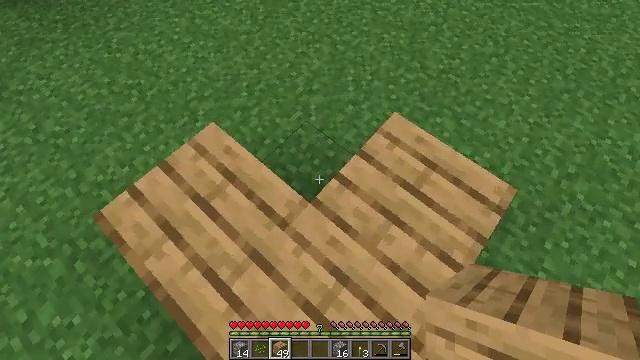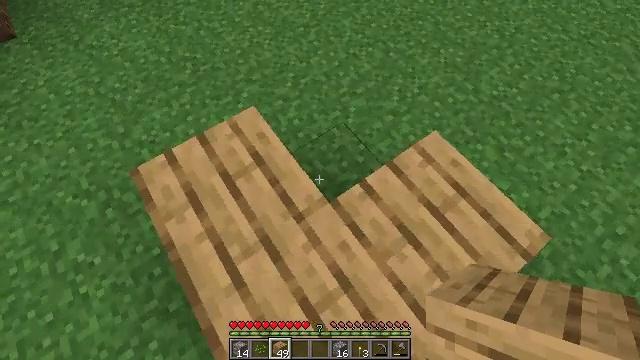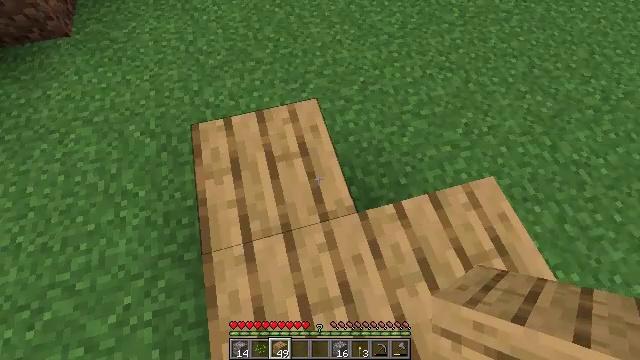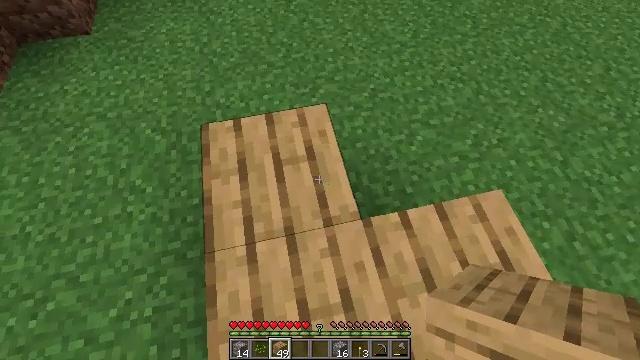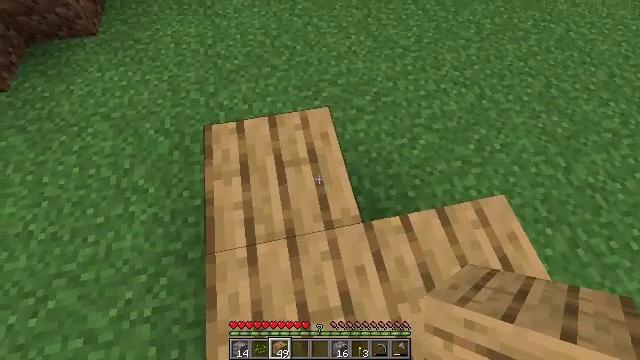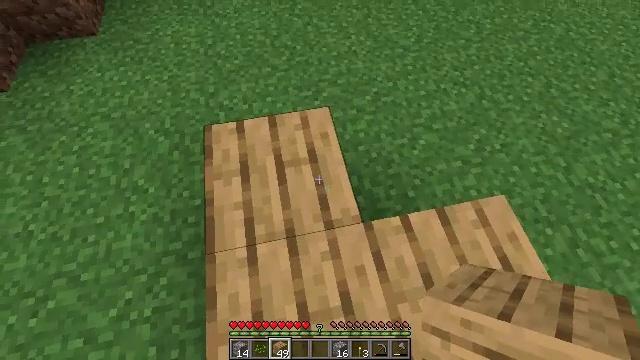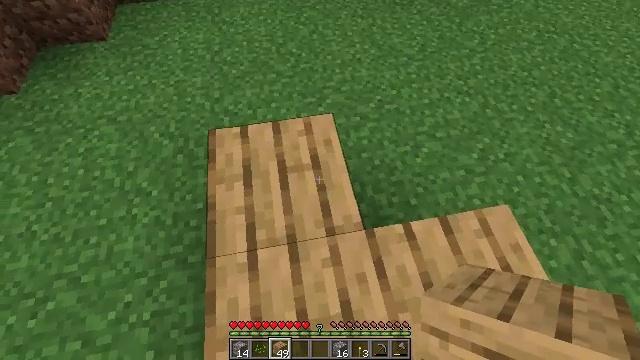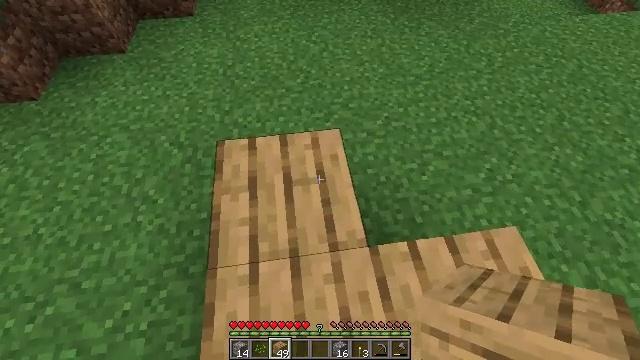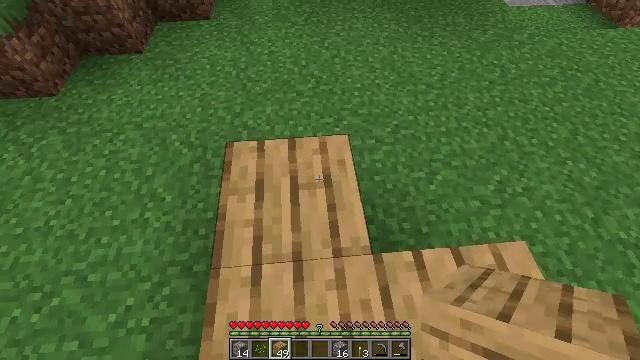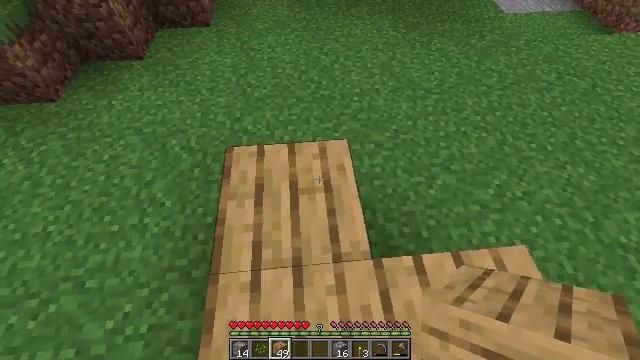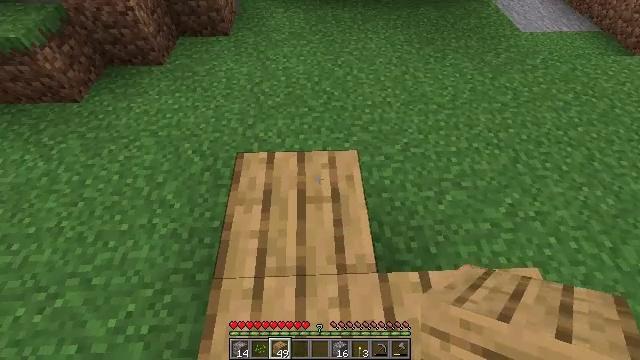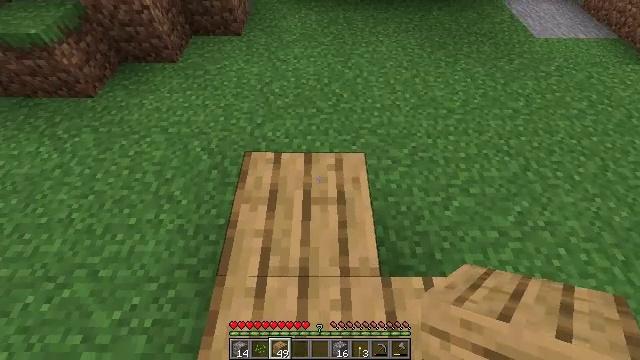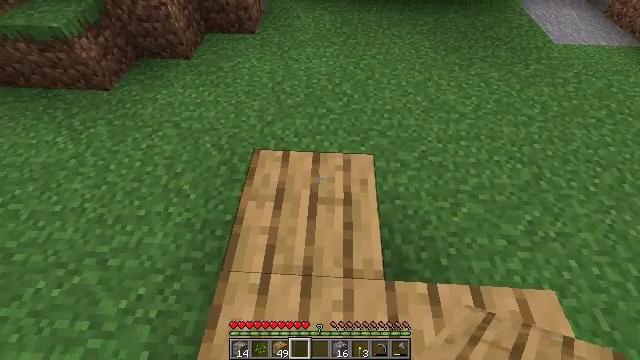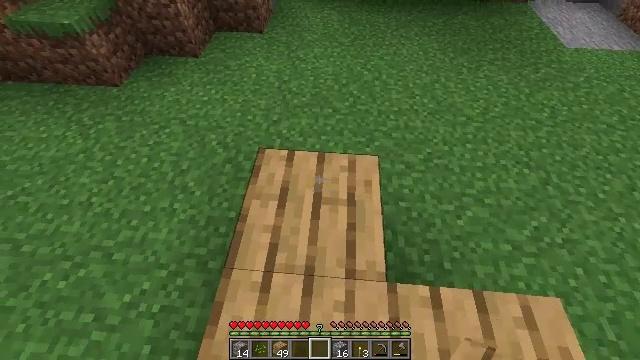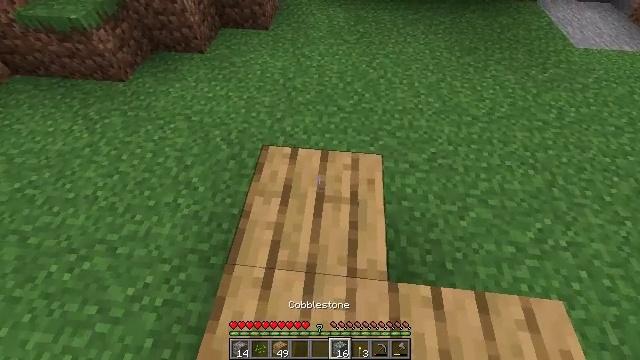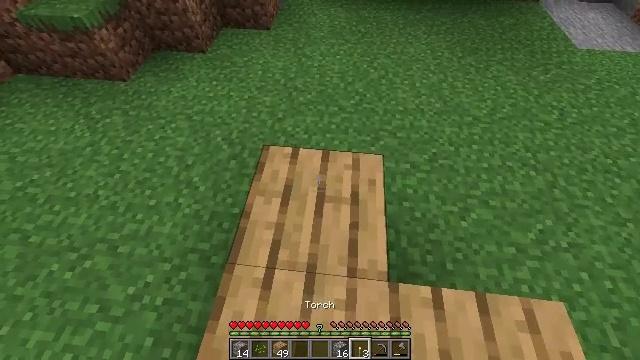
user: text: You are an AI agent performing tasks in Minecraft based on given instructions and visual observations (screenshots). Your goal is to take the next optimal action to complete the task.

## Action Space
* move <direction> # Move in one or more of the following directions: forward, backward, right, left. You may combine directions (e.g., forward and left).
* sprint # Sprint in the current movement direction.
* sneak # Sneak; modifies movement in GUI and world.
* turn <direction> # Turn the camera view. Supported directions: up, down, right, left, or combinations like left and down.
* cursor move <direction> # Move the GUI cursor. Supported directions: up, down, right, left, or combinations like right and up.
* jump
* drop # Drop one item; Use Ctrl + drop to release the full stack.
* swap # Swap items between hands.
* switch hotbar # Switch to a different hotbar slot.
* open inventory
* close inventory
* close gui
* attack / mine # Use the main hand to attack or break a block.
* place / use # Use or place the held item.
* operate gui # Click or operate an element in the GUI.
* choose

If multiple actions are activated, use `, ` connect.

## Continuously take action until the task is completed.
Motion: motion action
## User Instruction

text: Break the existing planks.
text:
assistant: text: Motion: turn left
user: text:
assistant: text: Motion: turn left
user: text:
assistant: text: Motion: turn left and up
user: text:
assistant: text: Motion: no_op
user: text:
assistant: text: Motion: no_op
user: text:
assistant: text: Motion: turn left and up
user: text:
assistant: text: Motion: turn left and up
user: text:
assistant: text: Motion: turn left and up
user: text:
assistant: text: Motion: turn up
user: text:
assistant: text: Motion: turn left and up
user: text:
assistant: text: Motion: turn left
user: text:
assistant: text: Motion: turn left
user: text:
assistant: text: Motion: turn left
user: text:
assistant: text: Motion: turn left
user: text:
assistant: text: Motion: no_op
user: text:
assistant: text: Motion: no_op
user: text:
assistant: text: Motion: no_op
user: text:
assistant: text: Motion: no_op
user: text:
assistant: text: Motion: no_op
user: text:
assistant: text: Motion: no_op
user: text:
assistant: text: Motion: no_op
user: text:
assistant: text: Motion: no_op
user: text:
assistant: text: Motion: no_op
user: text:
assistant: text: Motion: no_op
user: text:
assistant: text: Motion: no_op
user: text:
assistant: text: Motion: no_op
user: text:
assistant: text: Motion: no_op
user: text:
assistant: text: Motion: no_op
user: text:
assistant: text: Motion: no_op
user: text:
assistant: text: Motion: attack / mine